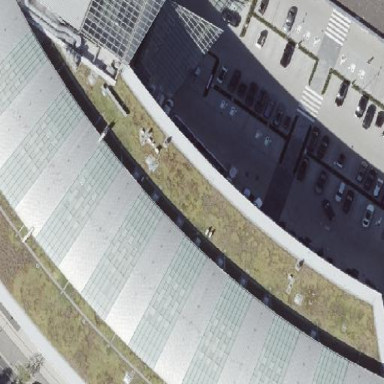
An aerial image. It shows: Office building.